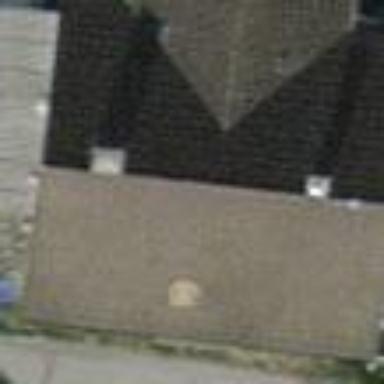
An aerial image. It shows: Office building with gabled roof.